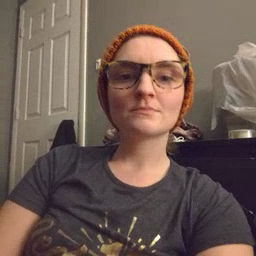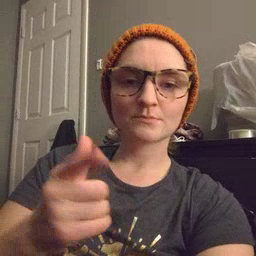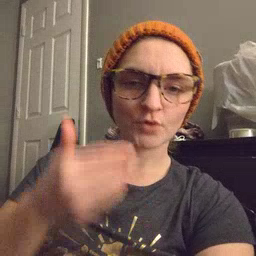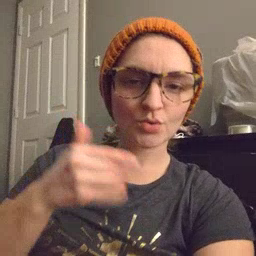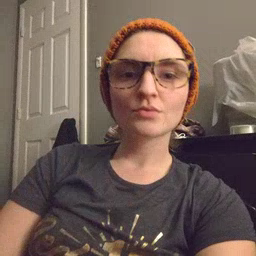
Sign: before